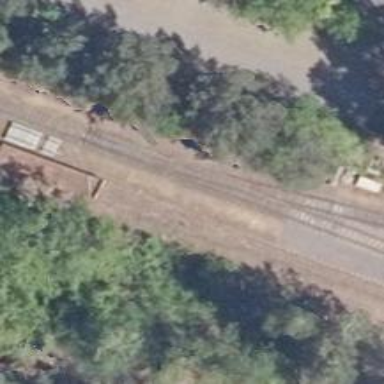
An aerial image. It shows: Railway switch.